Field crop: maize
Growth stage: 1
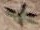
Species: atriplex